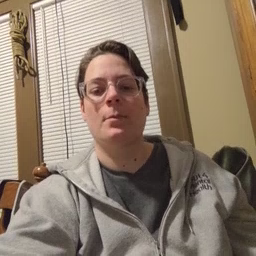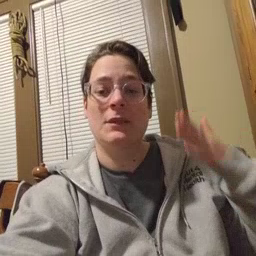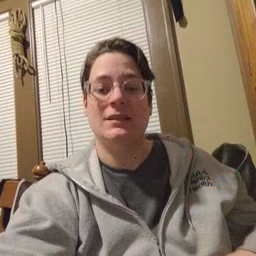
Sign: beside